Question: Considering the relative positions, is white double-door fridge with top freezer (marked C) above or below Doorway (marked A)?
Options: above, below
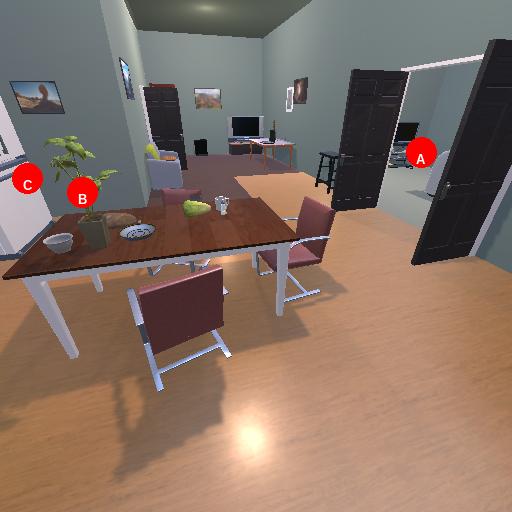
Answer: above